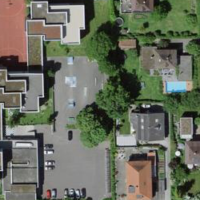
EUNIS habitat code: 54
Species observed at this site:
Galium mollugo
Cornus sanguinea
Plantago major
Linaria vulgaris
Ilex aquifolium
Sagittaria latifolia
Prunella vulgaris
Galeopsis tetrahit
Echinochloa crus-galli
Trifolium pratense
Cotinus coggygria